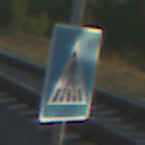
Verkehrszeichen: FussgaengerueberwegRechts
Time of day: SunriseSunset
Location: Outdoor (RoadRail)
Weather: Clear
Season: NotSpecified
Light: Natural